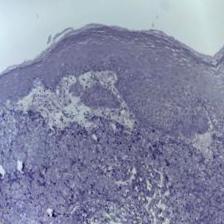
Diagnosis: OSCC